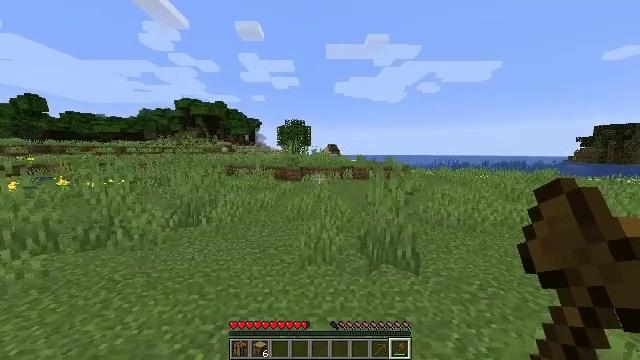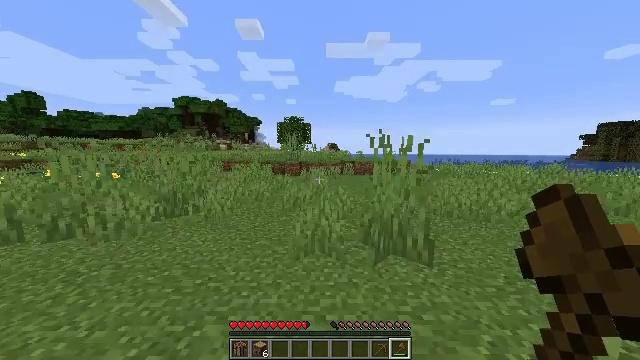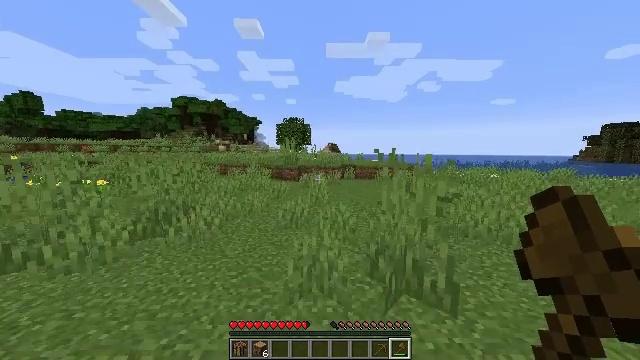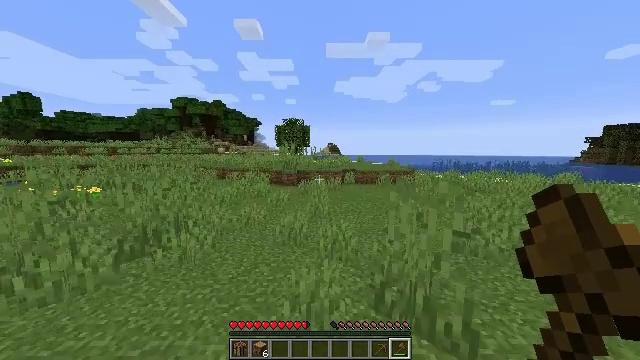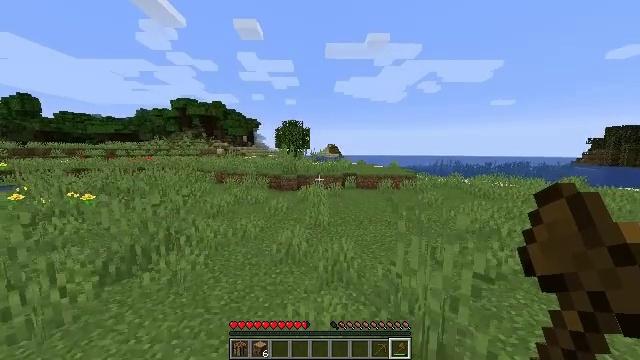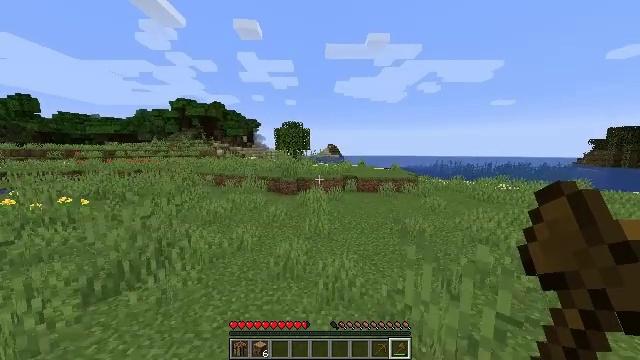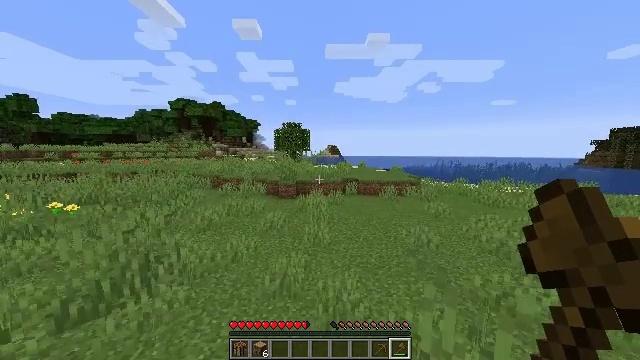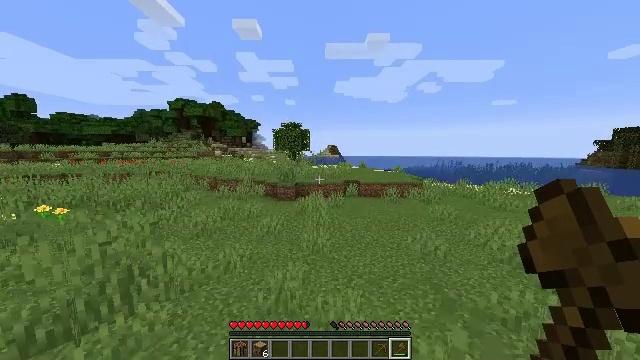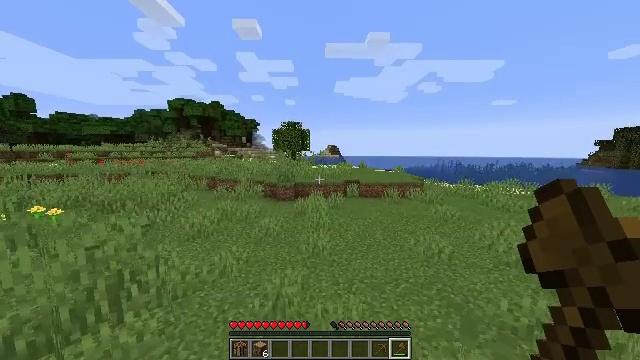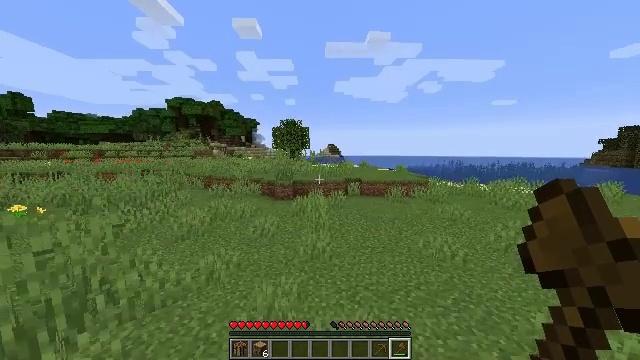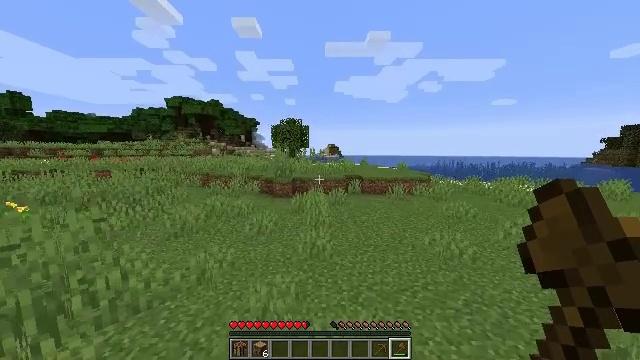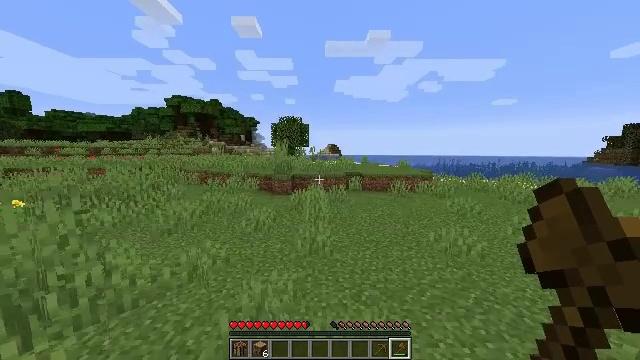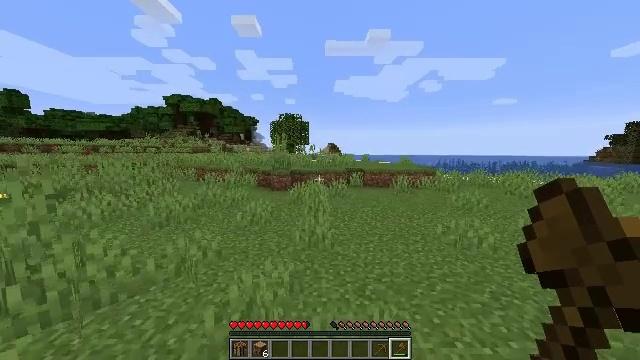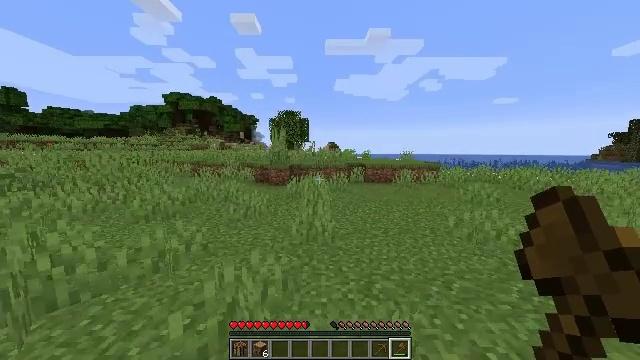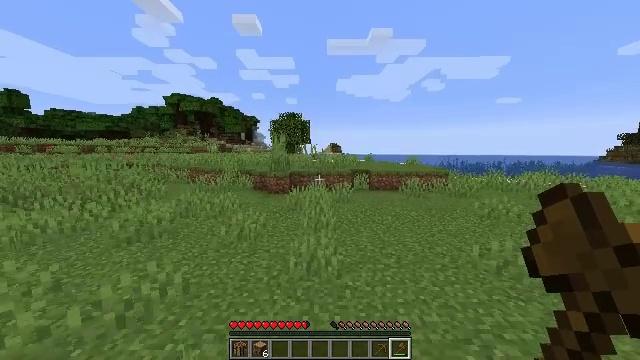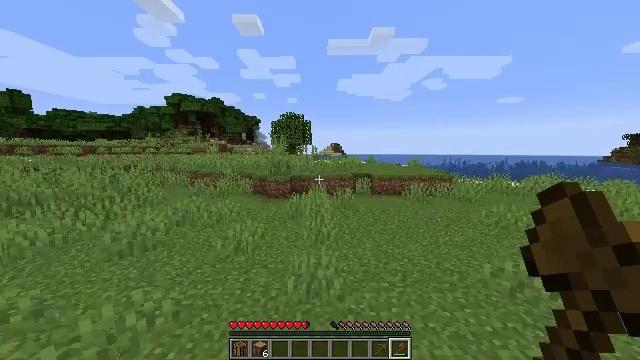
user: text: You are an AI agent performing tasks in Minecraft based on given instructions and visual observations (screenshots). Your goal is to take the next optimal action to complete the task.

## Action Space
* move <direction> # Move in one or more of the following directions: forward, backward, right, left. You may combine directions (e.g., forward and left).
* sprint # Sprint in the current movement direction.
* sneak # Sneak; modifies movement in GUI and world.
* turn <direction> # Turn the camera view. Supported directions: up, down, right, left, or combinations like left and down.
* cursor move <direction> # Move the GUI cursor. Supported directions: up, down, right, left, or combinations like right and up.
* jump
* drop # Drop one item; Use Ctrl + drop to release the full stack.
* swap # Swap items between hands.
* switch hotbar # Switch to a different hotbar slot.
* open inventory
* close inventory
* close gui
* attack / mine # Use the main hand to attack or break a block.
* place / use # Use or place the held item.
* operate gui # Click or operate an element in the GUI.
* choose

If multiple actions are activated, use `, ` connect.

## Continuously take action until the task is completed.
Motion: motion action
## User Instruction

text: Collect tall grass by breaking it.
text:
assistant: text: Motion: move forward, jump
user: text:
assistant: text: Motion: move forward, jump
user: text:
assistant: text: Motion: move forward, sprint, jump
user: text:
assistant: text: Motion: move forward, sprint, jump
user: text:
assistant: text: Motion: move forward, sprint, jump
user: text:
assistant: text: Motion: move forward, sprint, jump
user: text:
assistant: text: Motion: move forward, jump
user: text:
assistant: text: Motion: move forward, jump
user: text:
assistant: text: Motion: move forward, jump
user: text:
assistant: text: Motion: move forward, jump
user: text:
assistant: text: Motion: move forward, jump
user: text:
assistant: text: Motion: move forward, jump
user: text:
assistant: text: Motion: move forward, jump
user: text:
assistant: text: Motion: move forward, jump
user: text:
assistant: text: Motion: move forward, sprint, jump
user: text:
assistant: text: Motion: move forward, sprint, jump
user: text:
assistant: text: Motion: move forward, sprint, jump
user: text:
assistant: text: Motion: move forward, sprint, jump
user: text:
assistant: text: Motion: move forward, jump
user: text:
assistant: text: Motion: move forward, jump
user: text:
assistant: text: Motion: move forward, jump
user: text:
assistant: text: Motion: move forward, jump
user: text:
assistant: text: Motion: move forward, jump
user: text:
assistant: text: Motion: move forward, jump
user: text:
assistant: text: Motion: move forward, jump
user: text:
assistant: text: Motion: move forward, sprint, jump
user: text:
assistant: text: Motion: move forward, sprint, jump
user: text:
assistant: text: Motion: move forward, sprint, jump
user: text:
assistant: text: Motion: move forward, sprint, jump
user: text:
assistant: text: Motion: move forward, sprint, jump